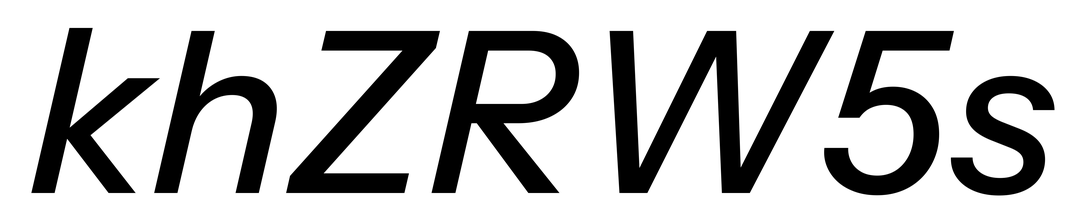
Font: InstrumentSans-Italic_Medium_Italic